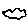
Label: cloud